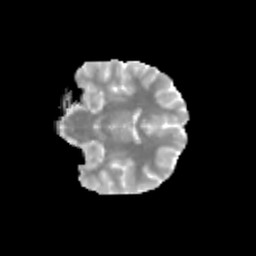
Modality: MD
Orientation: coronal
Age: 11
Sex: female
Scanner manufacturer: siemens
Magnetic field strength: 3 T
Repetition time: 3.8 s
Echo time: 0.07 s